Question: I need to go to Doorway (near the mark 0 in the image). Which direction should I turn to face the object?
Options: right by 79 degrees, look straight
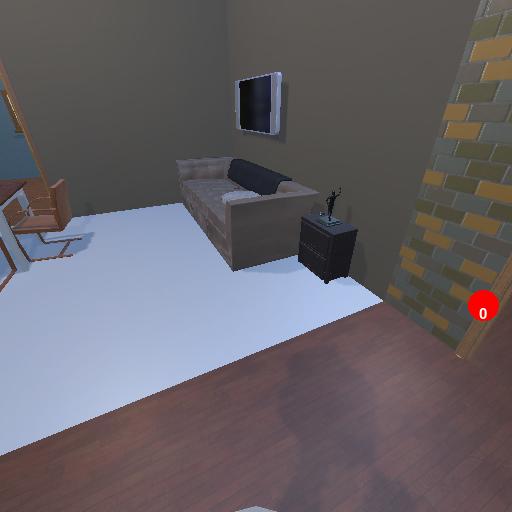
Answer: right by 79 degrees